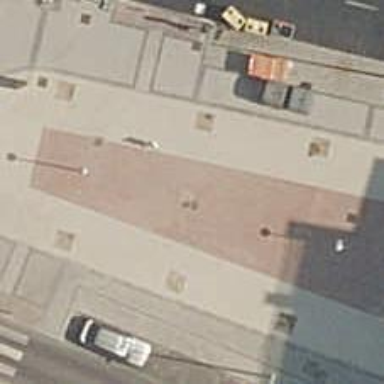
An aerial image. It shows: Bench.